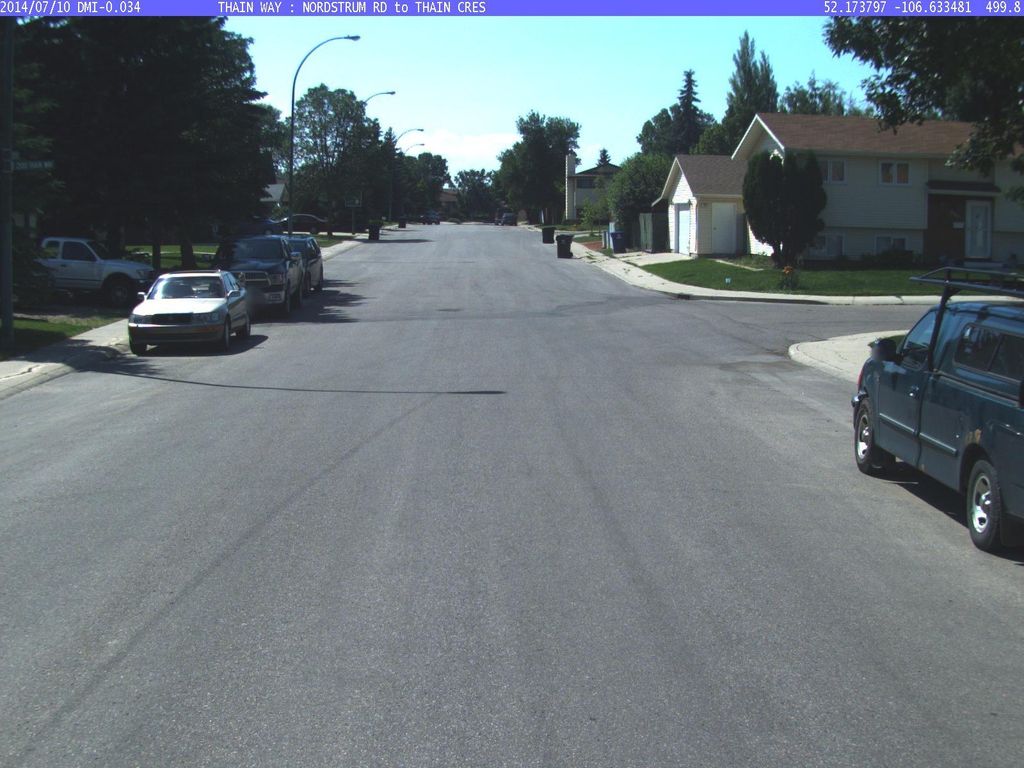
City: saskatoon